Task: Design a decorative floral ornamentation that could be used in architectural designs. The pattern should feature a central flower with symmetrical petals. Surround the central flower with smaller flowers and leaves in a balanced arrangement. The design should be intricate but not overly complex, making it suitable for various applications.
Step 1252:
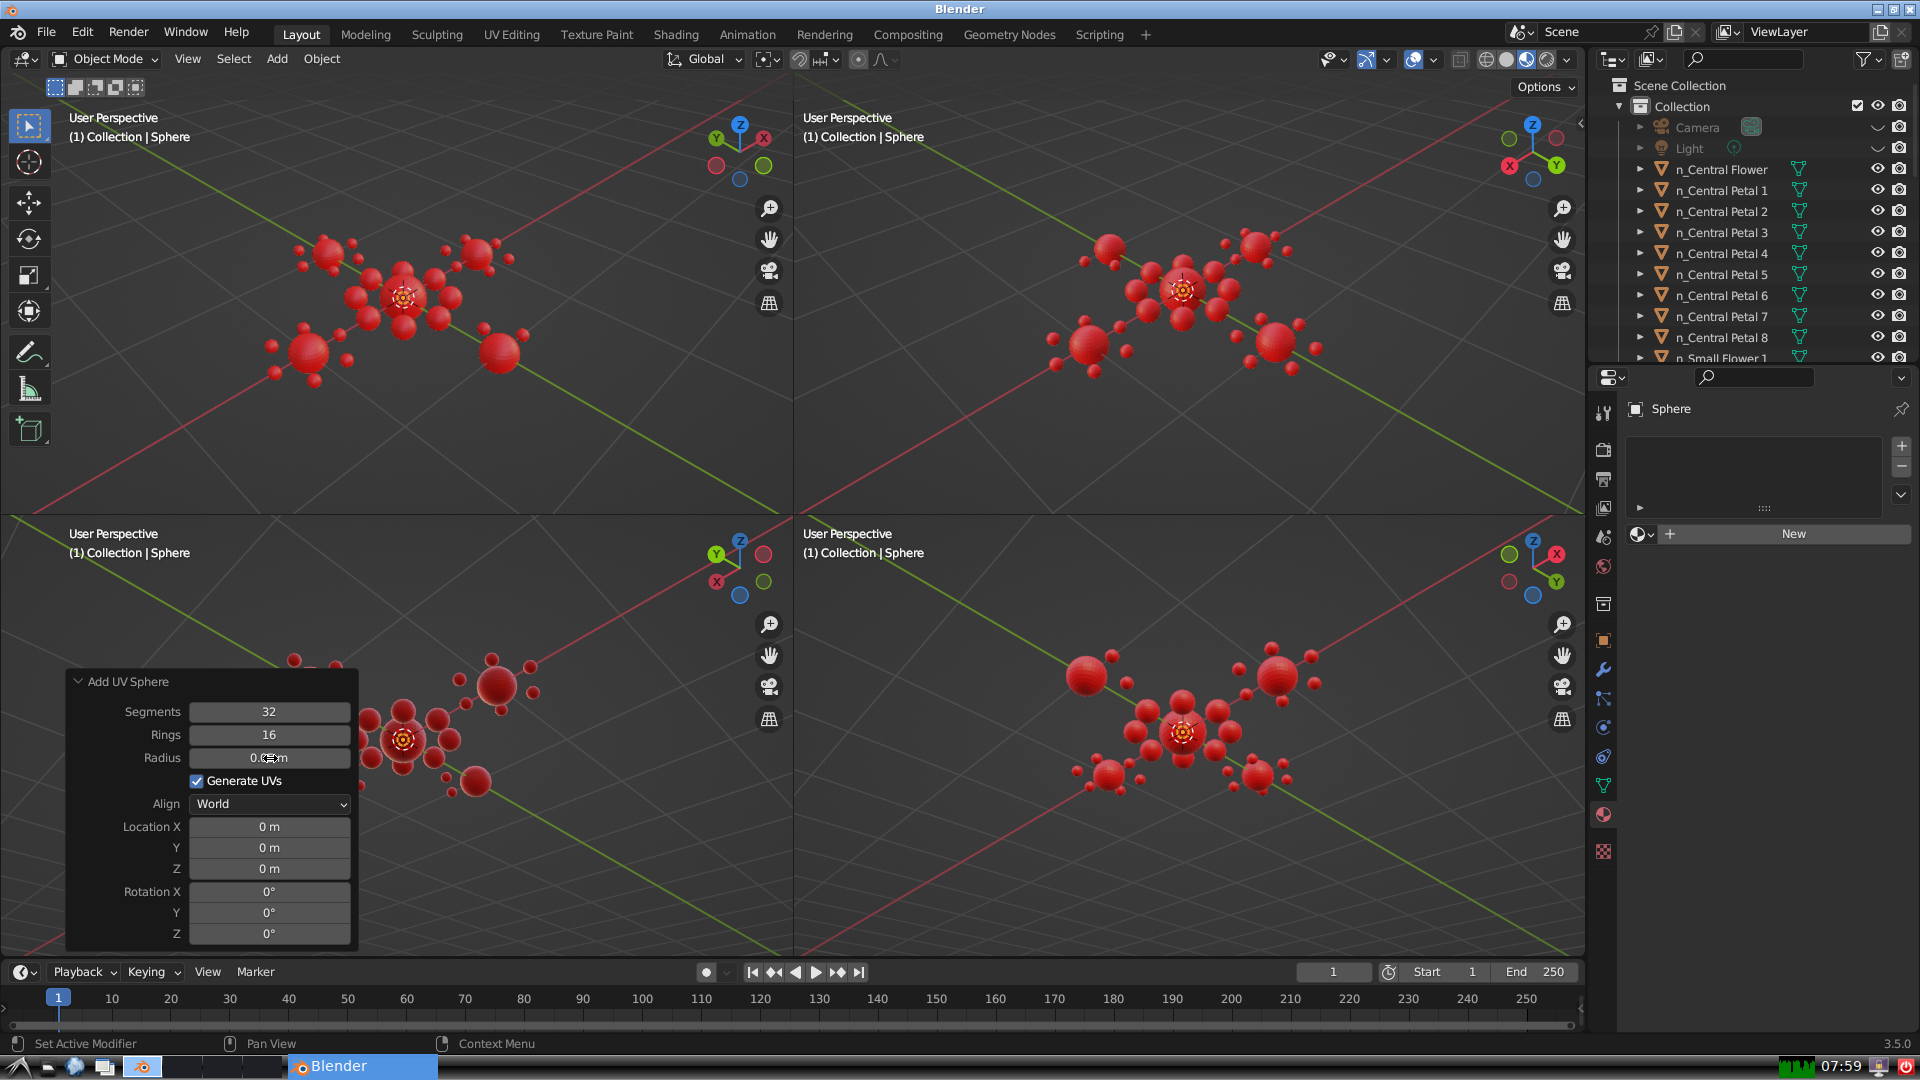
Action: {"mouse_move": [960, 540]}